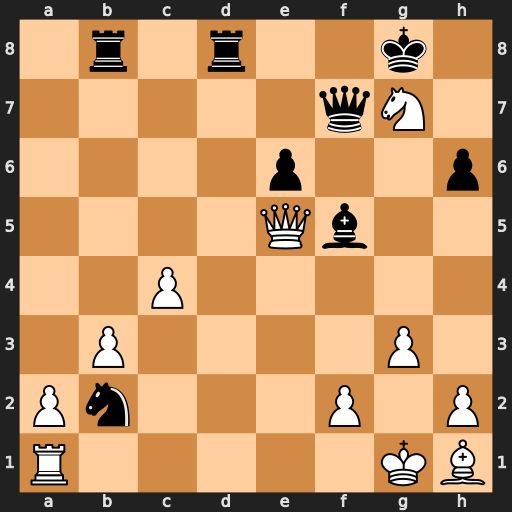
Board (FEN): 1r1r2k1/5qN1/4p2p/4Qb2/2P5/1P4P1/Pn3P1P/R5KB
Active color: w
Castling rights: -
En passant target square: -
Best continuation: Nxf5 Qxf5 Qxb2